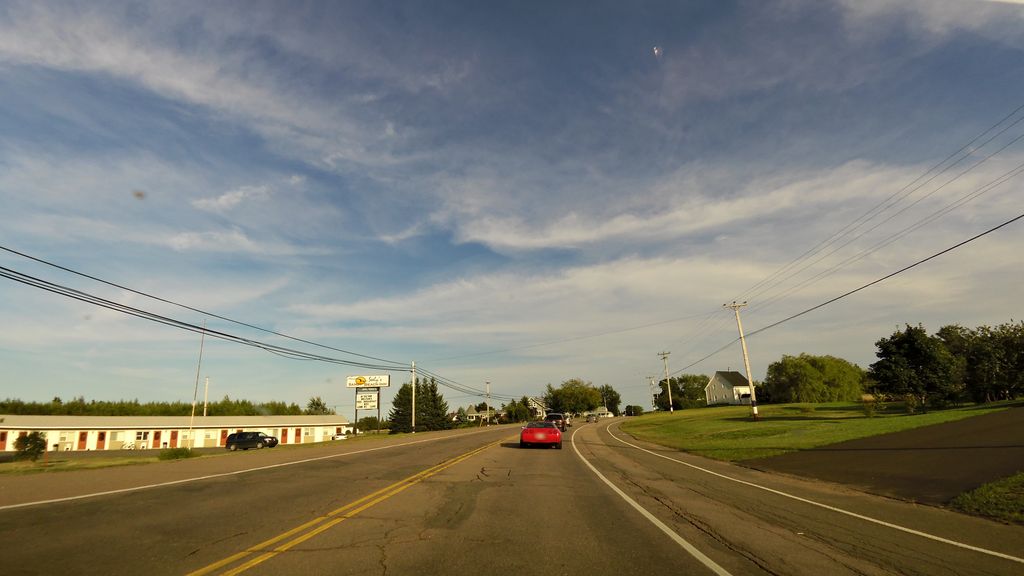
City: charlottetown